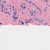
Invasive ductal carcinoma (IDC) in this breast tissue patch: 1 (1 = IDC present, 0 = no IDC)